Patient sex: M
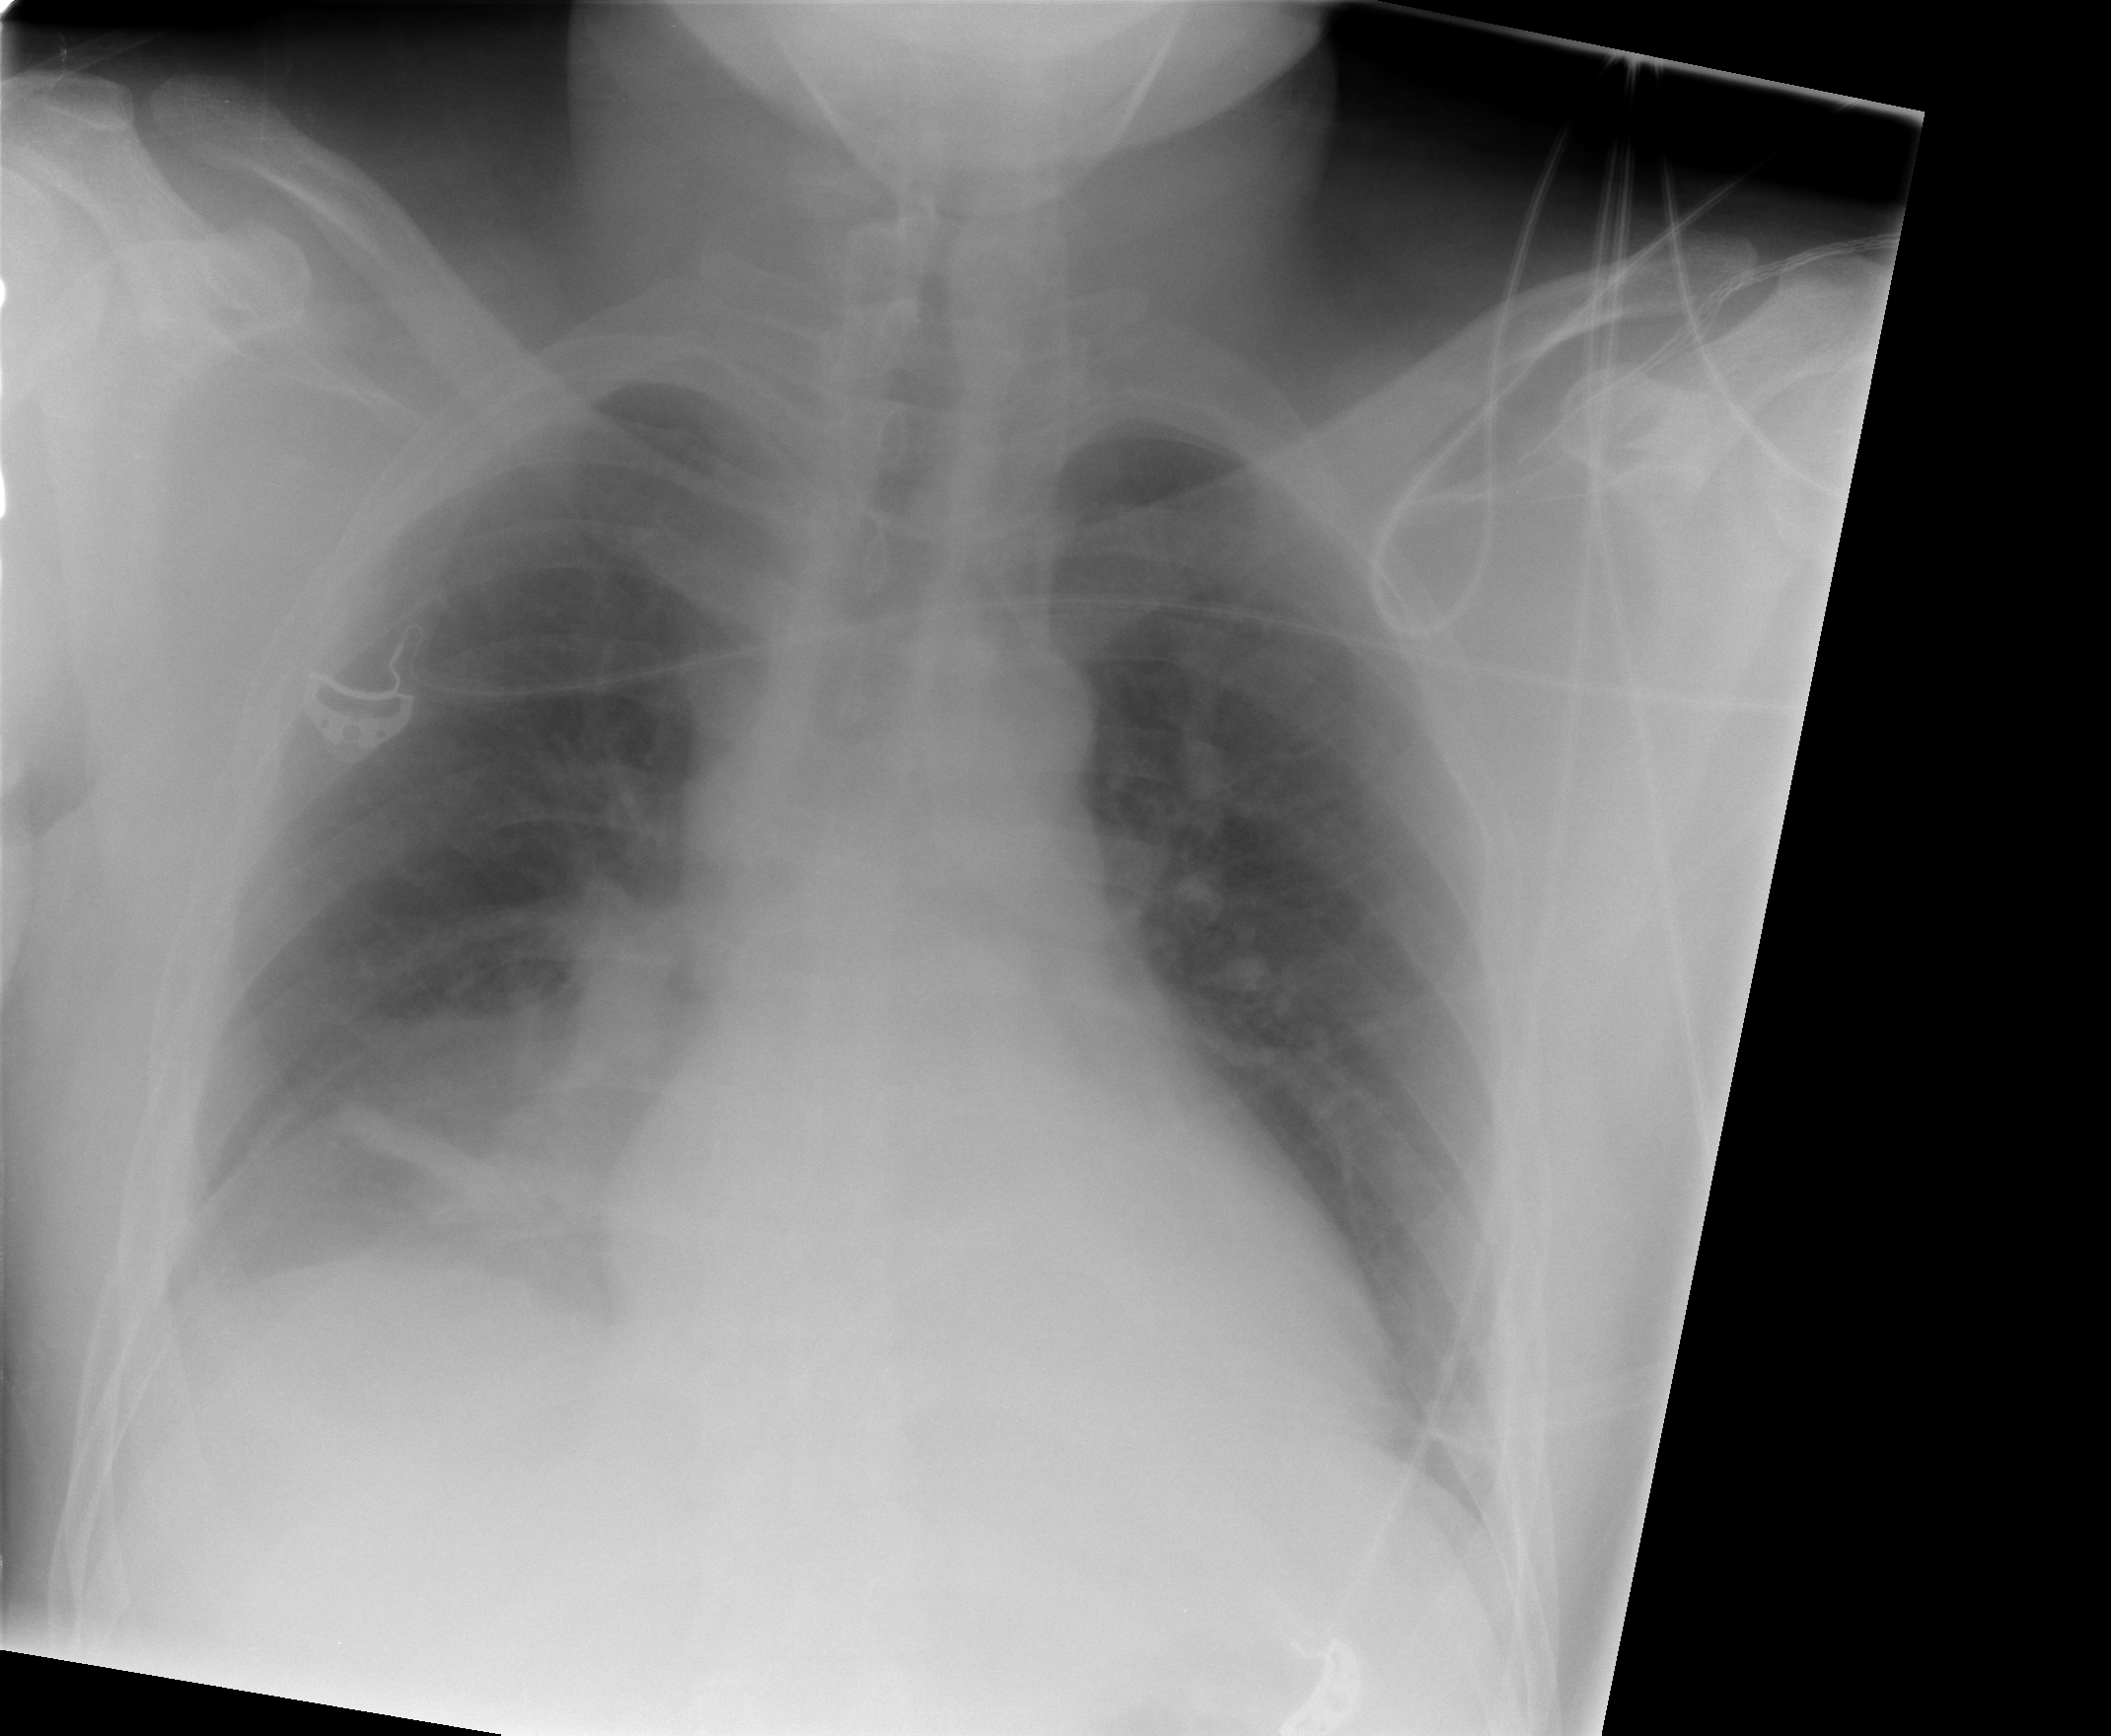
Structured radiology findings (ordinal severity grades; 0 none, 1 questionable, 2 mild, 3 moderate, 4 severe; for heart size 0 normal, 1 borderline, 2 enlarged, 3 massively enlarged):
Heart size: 0
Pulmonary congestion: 0
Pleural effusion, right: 2
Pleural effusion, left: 0
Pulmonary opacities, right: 3
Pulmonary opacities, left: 0
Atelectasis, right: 2
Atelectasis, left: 0